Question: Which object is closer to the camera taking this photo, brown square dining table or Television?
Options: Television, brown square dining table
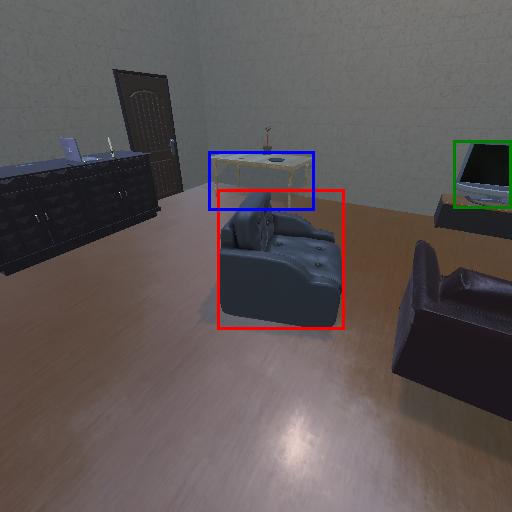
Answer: Television